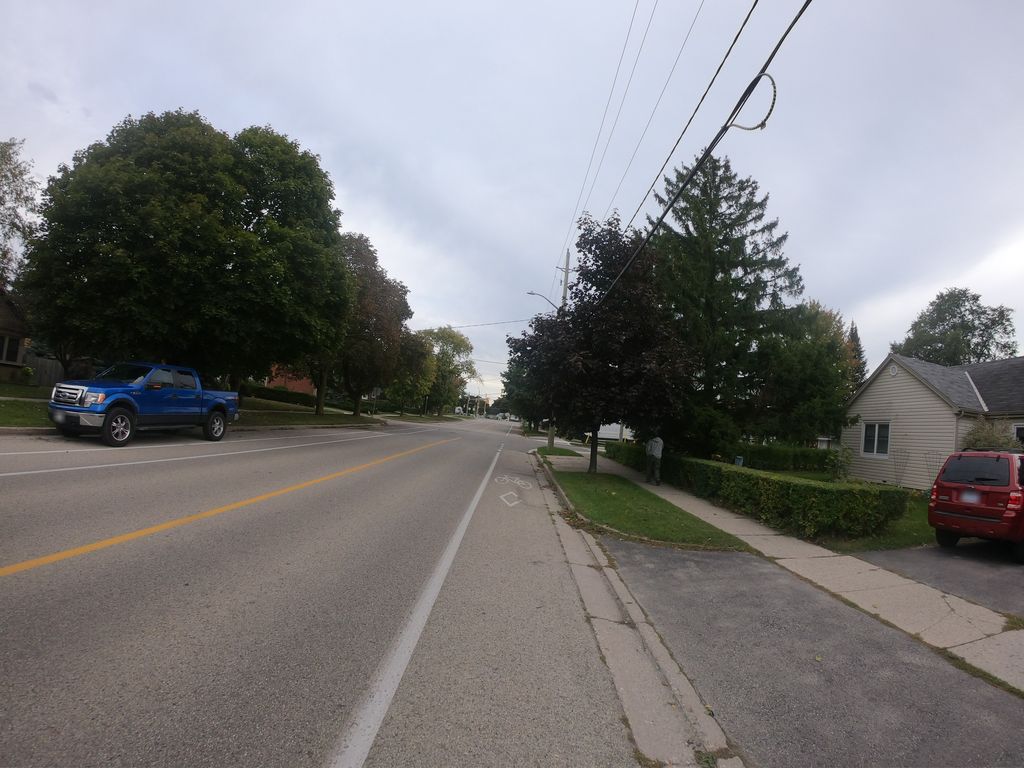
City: kitchener-waterloo